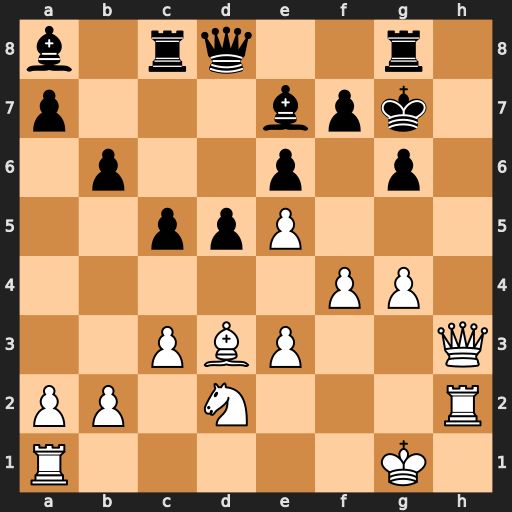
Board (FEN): b1rq2r1/p3bpk1/1p2p1p1/2ppP3/5PP1/2PBP2Q/PP1N3R/R5K1
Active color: w
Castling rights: -
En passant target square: -
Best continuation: Qh6#